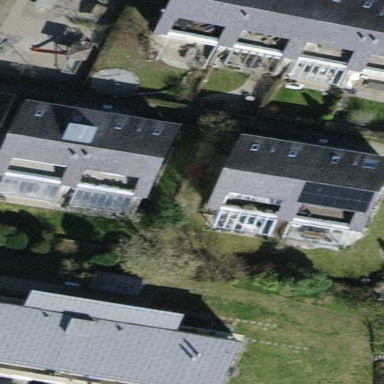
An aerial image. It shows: Building with tiled roof.